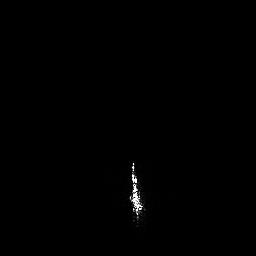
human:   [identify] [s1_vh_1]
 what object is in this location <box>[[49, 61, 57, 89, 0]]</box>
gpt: <ref>1 medium ship at the bottom</ref>